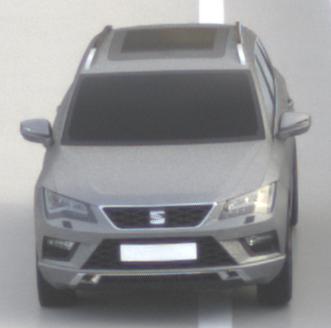
Make: SEAT
Model: Ateca 1.0 TSI Ecomotive
Detailed model: Ateca (5FP)
Model produced from: 2016/08
Model produced until: 2018/08
Doors: 5
Color: gray
Road condition: wet road
Daytime: morning or afternoon
Contrast: low contrast